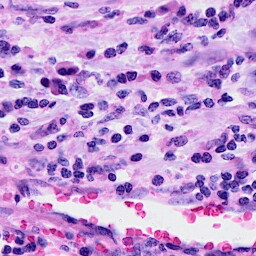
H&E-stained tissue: Cervix